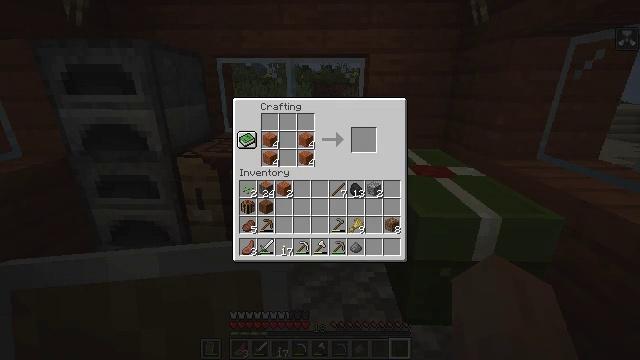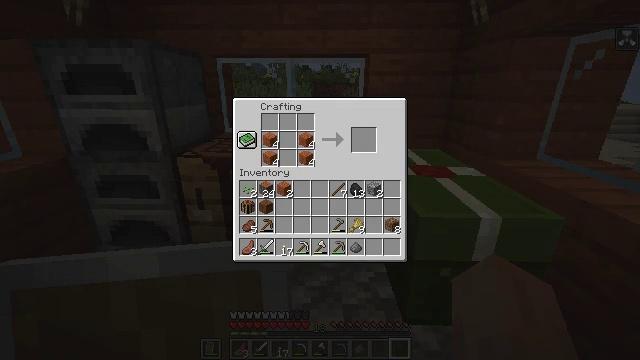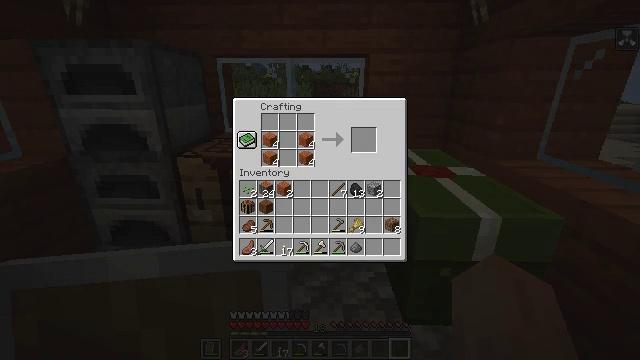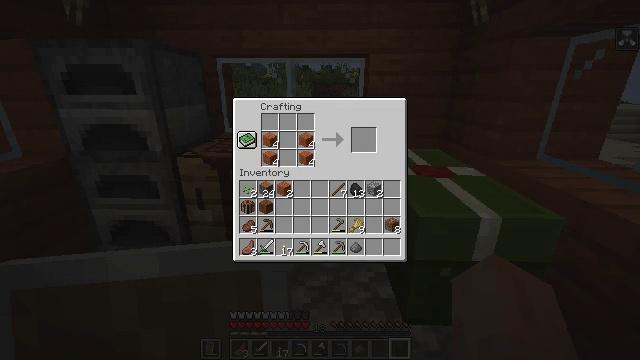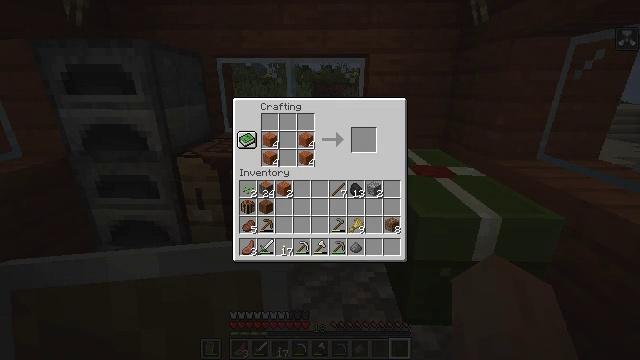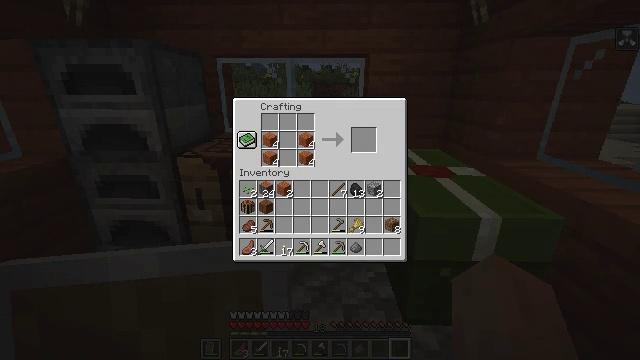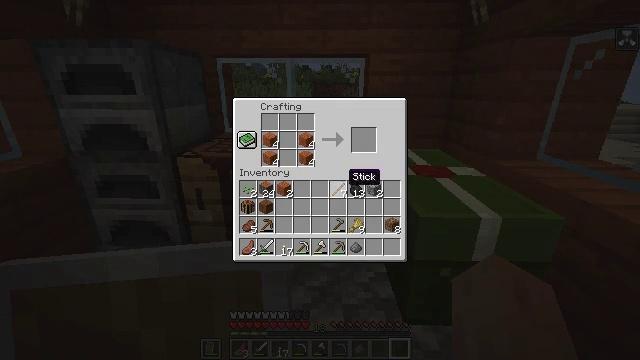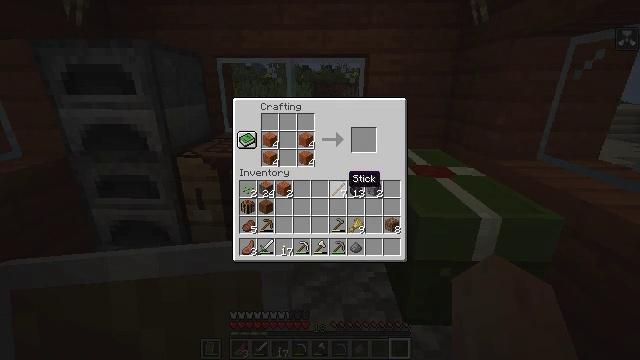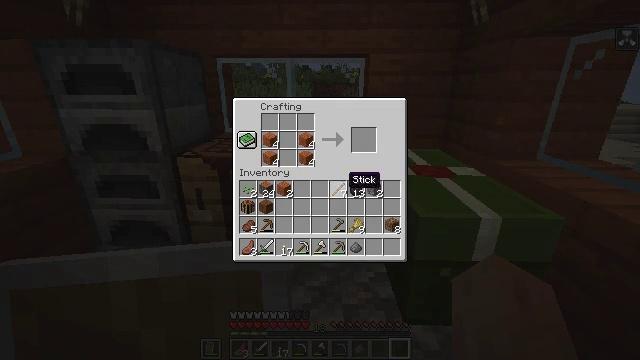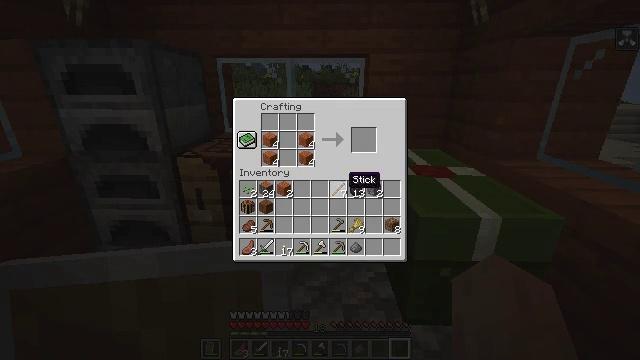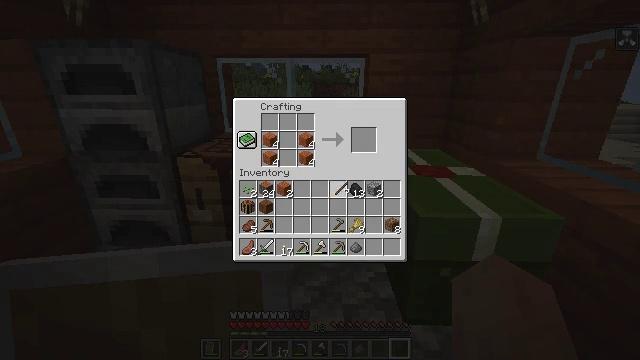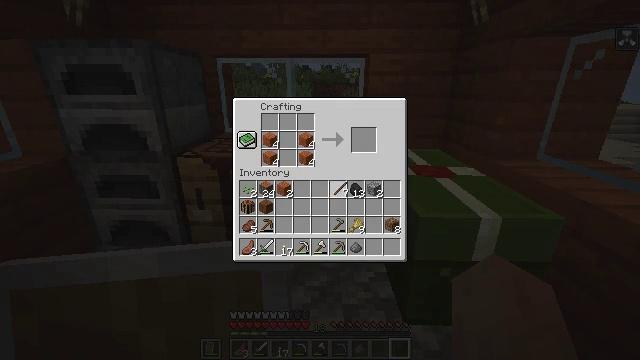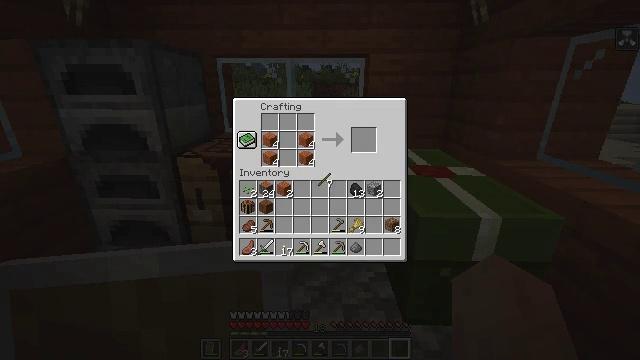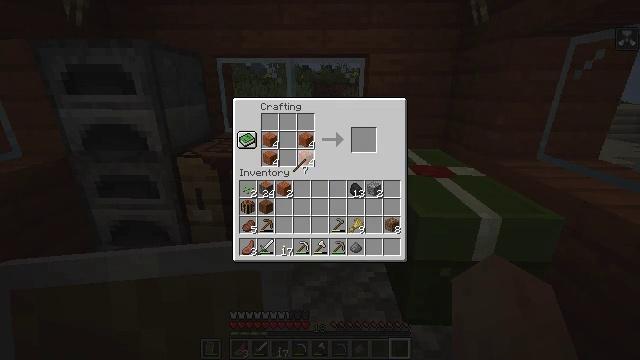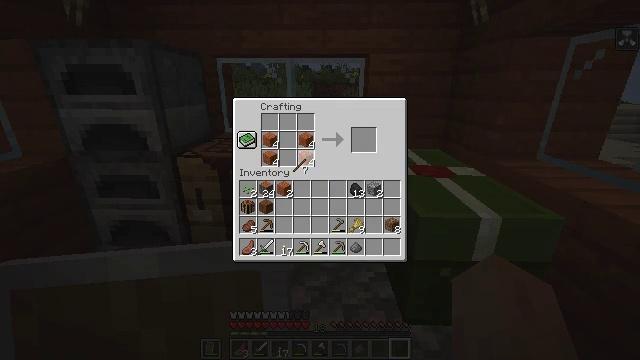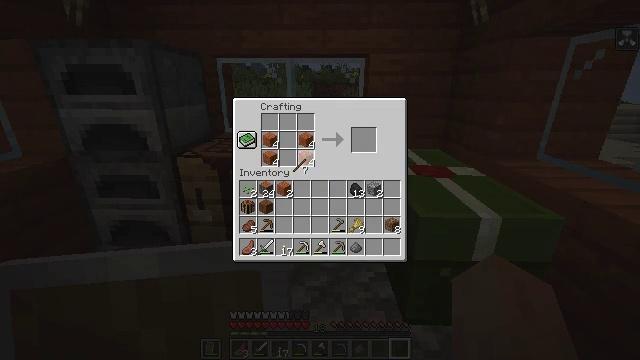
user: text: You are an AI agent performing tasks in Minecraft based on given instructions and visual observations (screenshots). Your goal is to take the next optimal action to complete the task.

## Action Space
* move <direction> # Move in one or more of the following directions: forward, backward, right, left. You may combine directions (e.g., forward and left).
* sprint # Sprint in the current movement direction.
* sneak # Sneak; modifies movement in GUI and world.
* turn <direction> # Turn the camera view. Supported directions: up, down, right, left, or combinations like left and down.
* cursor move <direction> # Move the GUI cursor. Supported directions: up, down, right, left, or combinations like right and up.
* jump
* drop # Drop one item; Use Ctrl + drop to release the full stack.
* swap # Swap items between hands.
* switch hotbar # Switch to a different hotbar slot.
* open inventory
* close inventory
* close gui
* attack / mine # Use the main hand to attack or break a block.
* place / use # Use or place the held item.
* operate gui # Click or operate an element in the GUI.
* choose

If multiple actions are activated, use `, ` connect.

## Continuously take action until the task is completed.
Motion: motion action
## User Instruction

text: Produce an acacia fence with acacia wood and sticks in the crafting table.
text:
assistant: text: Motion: cursor move right
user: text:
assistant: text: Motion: cursor move right
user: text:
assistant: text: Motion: no_op
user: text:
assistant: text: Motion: cursor move right
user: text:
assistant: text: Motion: no_op
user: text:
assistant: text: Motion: no_op
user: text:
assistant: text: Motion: no_op
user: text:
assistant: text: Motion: no_op
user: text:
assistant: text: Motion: no_op
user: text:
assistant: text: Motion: operate gui
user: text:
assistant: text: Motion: operate gui
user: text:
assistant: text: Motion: cursor move left and up
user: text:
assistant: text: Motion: cursor move left and up
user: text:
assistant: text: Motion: no_op
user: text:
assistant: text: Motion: no_op
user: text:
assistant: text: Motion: no_op
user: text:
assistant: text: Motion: no_op
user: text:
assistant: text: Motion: no_op
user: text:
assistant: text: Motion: sneak
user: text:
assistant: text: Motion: sneak
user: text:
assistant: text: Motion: sneak
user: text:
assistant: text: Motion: sneak
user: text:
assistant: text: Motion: no_op
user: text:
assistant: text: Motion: no_op
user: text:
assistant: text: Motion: no_op
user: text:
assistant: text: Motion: no_op
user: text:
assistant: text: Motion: no_op
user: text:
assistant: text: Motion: no_op
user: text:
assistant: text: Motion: no_op
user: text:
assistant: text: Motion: operate gui